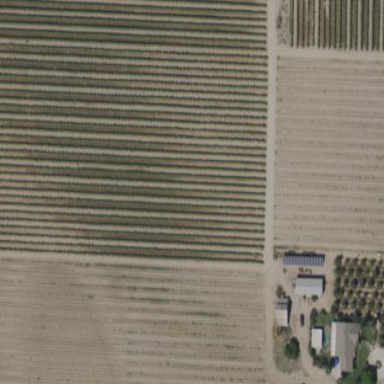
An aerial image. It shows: Vineyard.